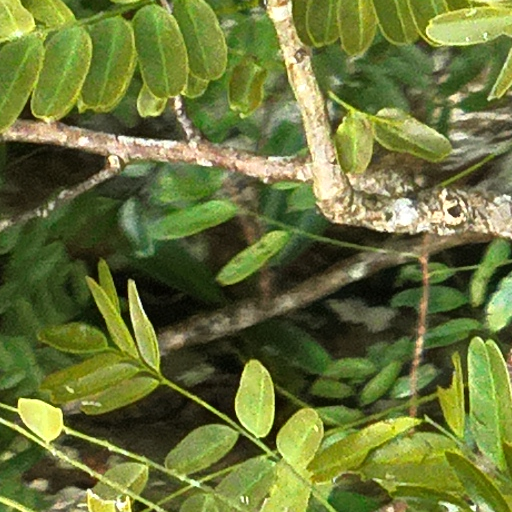
Species: Simarouba amara
GBIF accepted scientific name: Simarouba amara
Crown area (m\u00b2): 261.832